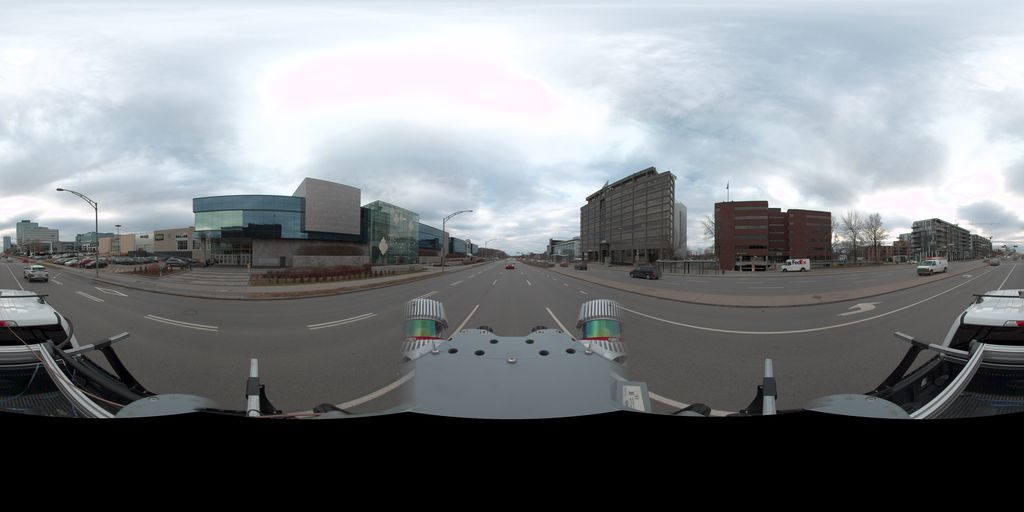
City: quebec_city